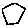
Label: hexagon